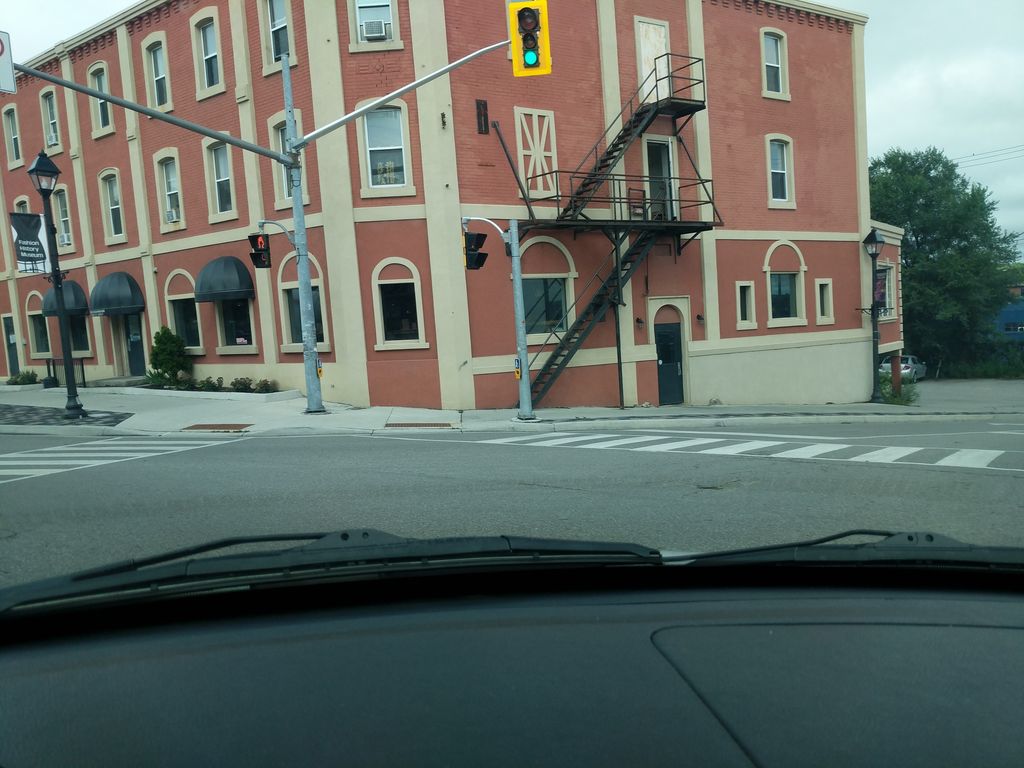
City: kitchener-waterloo